Brain MRI, t2w sequence, axial 2D slice.
Patient: age 34, sex F, weight 95 kg, height 1.95 m
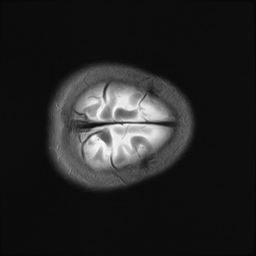